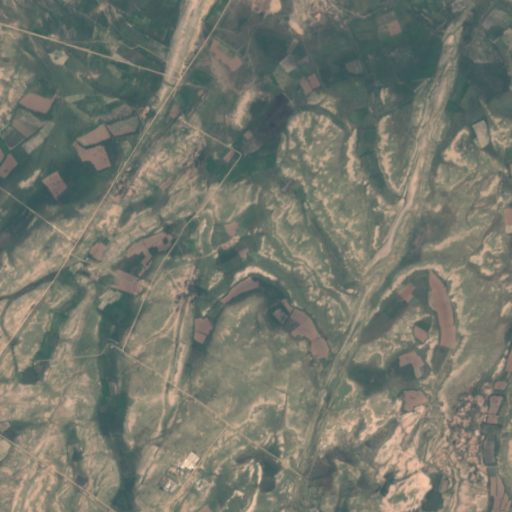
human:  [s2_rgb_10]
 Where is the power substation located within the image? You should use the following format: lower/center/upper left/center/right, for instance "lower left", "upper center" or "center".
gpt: The power substation is located in the lower center of the image.
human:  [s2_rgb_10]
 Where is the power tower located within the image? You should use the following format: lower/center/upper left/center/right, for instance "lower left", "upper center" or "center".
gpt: The power tower is located in the upper center of the image.
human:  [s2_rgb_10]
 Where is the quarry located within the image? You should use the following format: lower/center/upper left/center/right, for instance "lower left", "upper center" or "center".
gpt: There is no quarry in the image.